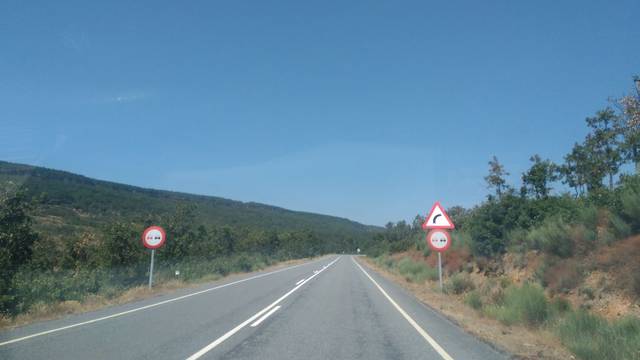
Region: Spain
Coordinates: 40.581, -6.08